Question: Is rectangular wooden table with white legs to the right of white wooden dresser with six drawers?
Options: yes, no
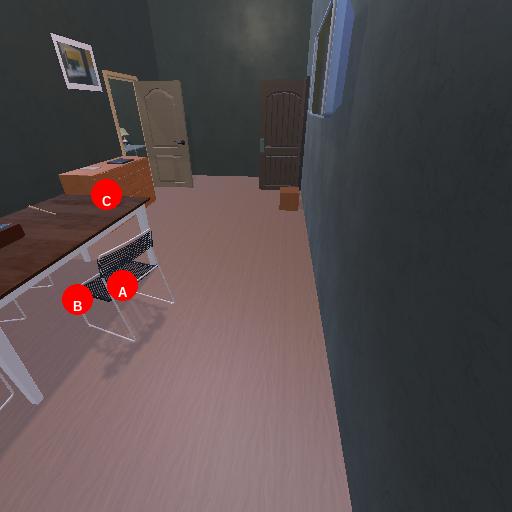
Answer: yes